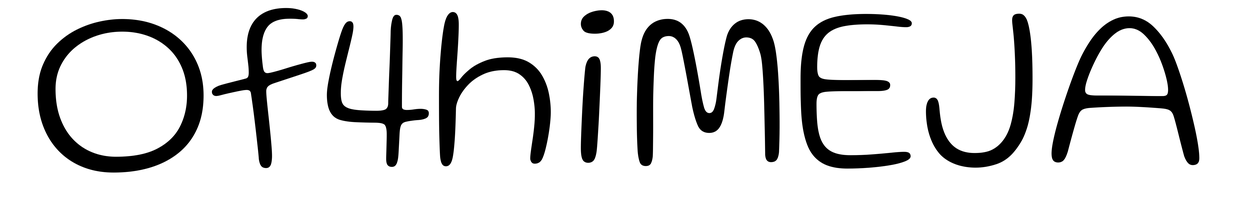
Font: Gluten_ExtraLight